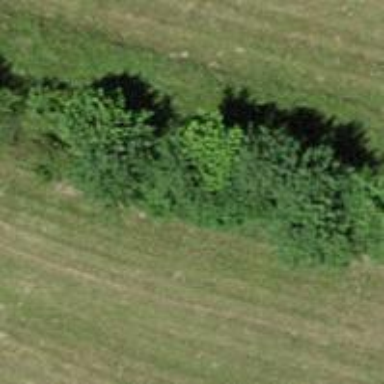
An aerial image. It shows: Hedge acting as barrier.